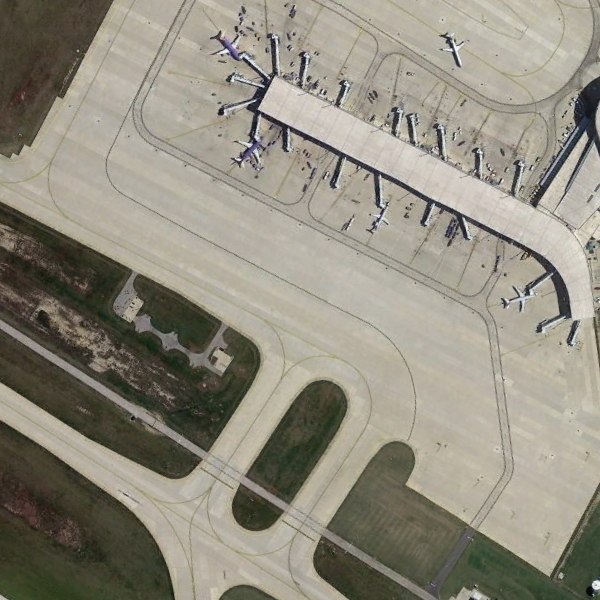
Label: Airport